Question: I'm trying to draw one horizontal line on one panel of a facetted ggplot. If you look at the attached graphic, I want it in the bottom facet, and not the top. I'm getting it in both, and I can't recreate it. My code is below; it would be fully reproducible for any viewer if it weren't for the loading of csv data. The ggplot creation is at the end of the code, and the call to geom_hline is the 2nd line in the ggplot call. The data frame that is the source of the line parameters is jst above it, named 'mdiLevel'. I'm hoping something jumps out at someone without this being fully reproducible. Thanks in advance...

'''
require("tseries")
require("zoo")
require("reshape2")
require("ggplot2")
require("grid")
filePath = "Fakepath/MDI.csv"
data = read.csv(filePath, header=TRUE, stringsAsFactors=FALSE)
data$Date = as.Date(data$Date, format="%m/%d/%y")
data = zoo(data$M.D.I., data$Date)
startDate = index(data[1])
endDate = index(data[length(data)])
spy = get.hist.quote(instrument='SPY', start=startDate, end=endDate, quote="AdjClose",
provider = "yahoo", origin="1970-01-01", compression = "d", retclass="zoo")
allData = merge(data, spy)
allData = na.locf(allData)
allData = allData[index(allData) %in% index(data),]
names(allData) = c('MDI', 'SPY')
allData = allData[complete.cases(allData),]
allData = data.frame(index(allData), allData)
rownames(allData) = NULL
names(allData) = c('Date', 'MDI', 'SPY')
resh = melt(allData, id='Date')
resh2 = resh
names(resh2) = c('Date', 'Var', 'Val')
resh2$Var = factor(resh2$Var, levels=c('SPY', 'MDI'))
mdiLevel = data.frame(variable='MDI', Z=0.5)
pl = ggplot(resh2, aes(x=Date, y=Val, color=Var)) + geom_line(size=1) + facet_grid(Var ~ ., scales='free') +
geom_hline(data=mdiLevel,aes(yintercept=Z), linetype='dashed', color='darkgreen') +
theme(legend.position='none', plot.title = element_text(vjust = 2, size=rel(1.8),
face="bold"), axis.text.x=element_text(color='orangered4',size=rel(1.2)),
axis.text.y=element_text(color='orangered4',size=rel(1.2)), axis.title.x = element_blank(),
axis.title.y = element_blank(), strip.text.x = element_text(size=rel(1.2)),
panel.margin=unit(2,"lines"), strip.text.y = element_text(size=rel(1.2))) +
ggtitle("MDI and SPY") + scale_color_brewer(palette="Set1")
plot(pl)
'''
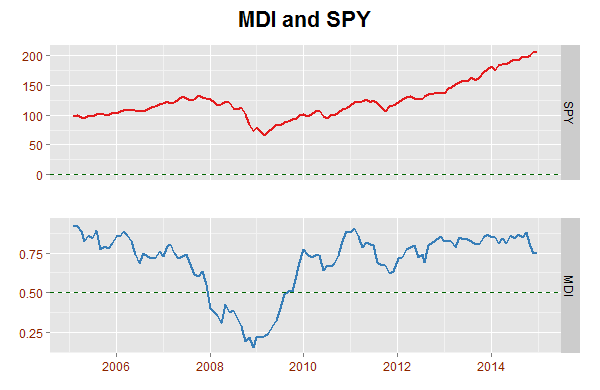
Answer: In the data 'mdiLevel' you have to use the same variable names if you want the variable to be recognized as the faceting variable. Use 'Var' instead of 'variable'.
'''
mdiLevel = data.frame(Var='MDI', Z=0.5)
'''